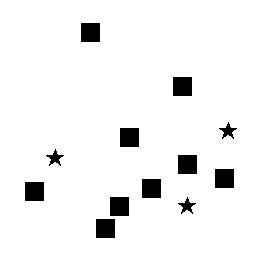
Squares: 9
Triangles: 0
Stars: 3
Total shapes: 12